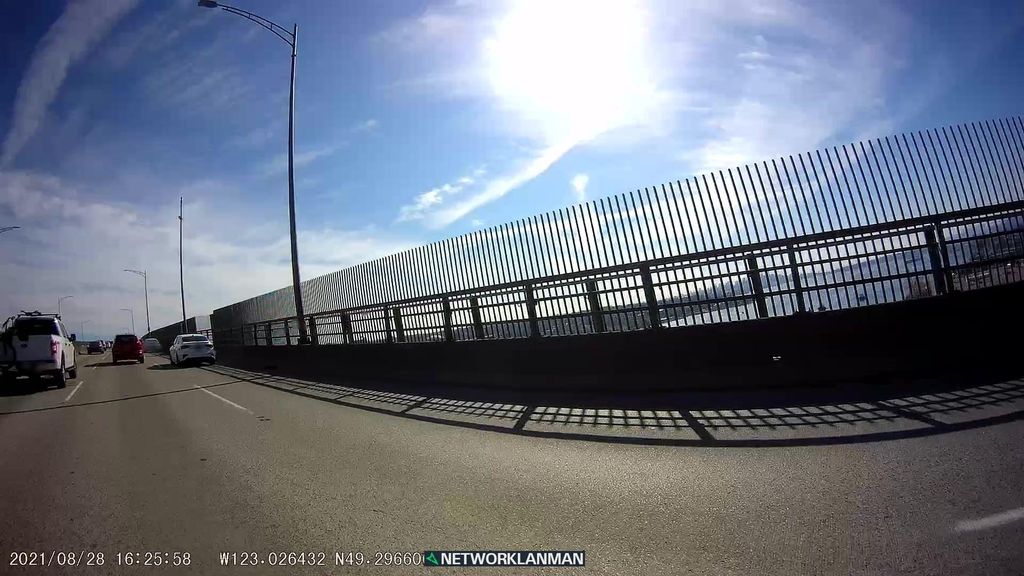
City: vancouver